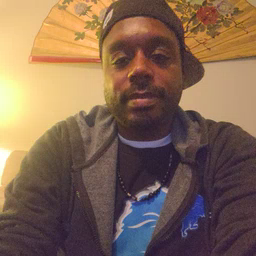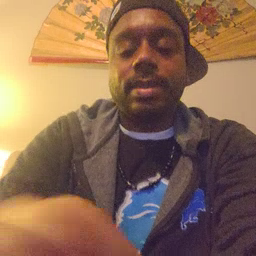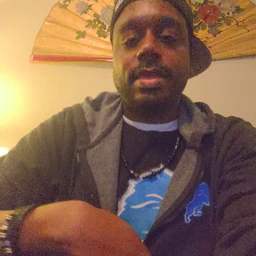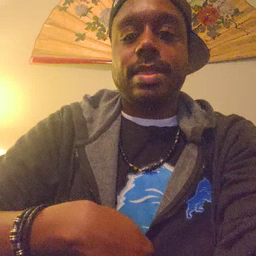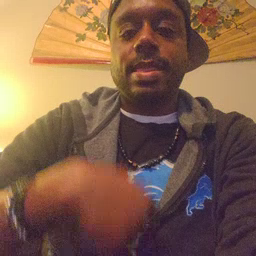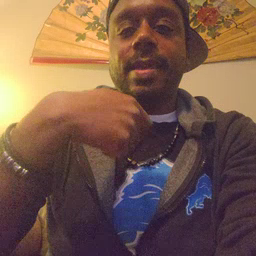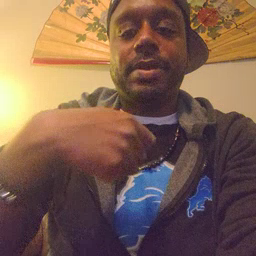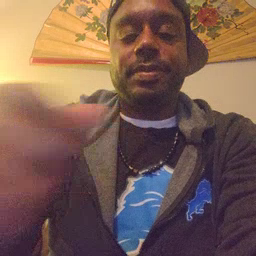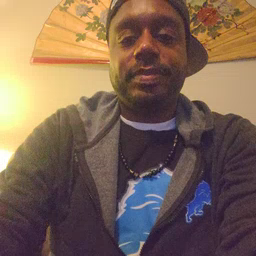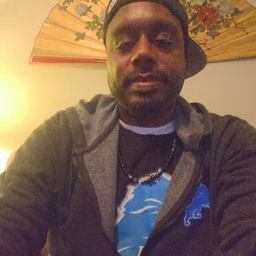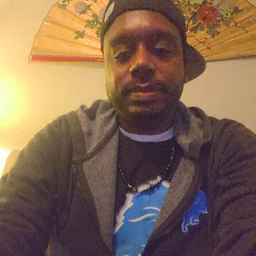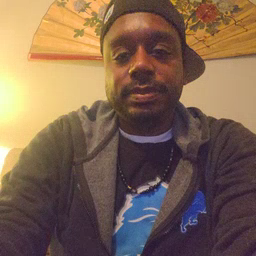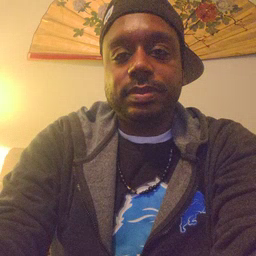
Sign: zipper